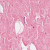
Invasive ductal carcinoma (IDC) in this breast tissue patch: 0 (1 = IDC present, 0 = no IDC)